Interaction volume radius: 5 \u00c5
Interaction volume height: 20 \u00c5
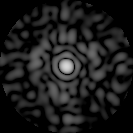
Disorder parameter: 0.8536